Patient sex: M
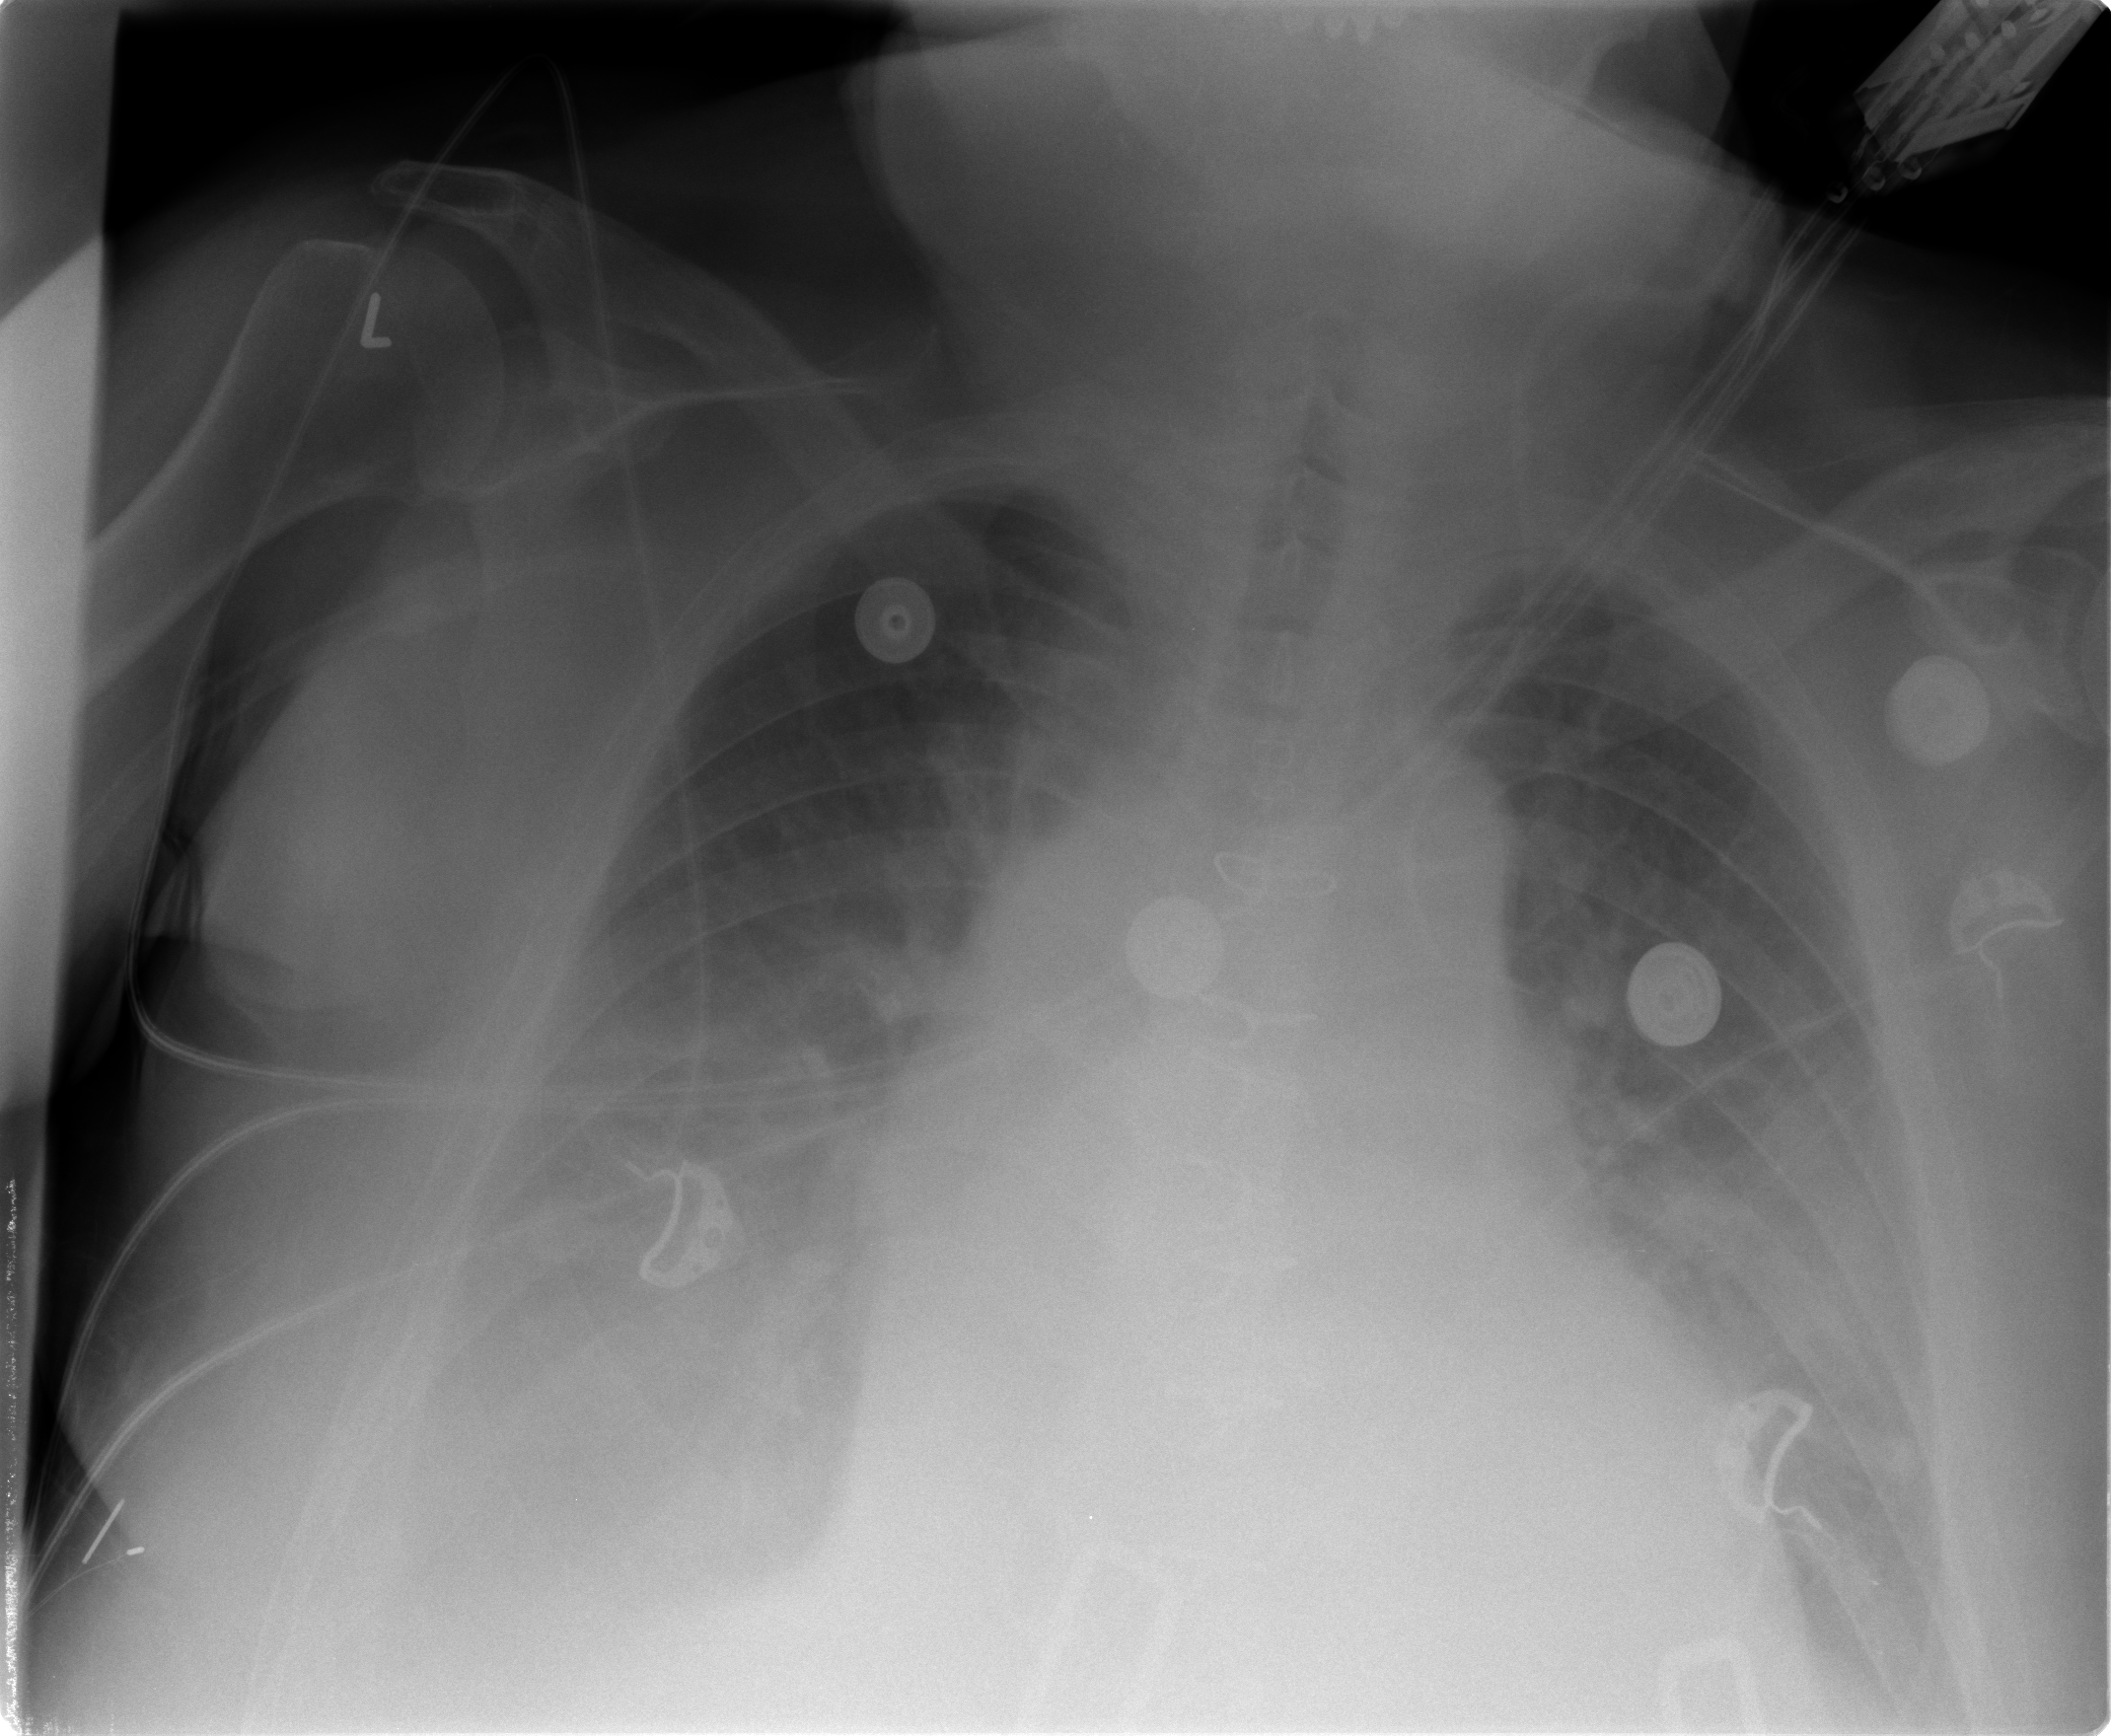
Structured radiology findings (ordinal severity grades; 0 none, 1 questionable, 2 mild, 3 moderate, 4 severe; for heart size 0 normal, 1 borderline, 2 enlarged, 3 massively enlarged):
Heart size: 2
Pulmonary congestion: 2
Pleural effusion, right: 3
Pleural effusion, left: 3
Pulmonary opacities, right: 0
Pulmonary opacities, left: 0
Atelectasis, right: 2
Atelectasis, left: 2